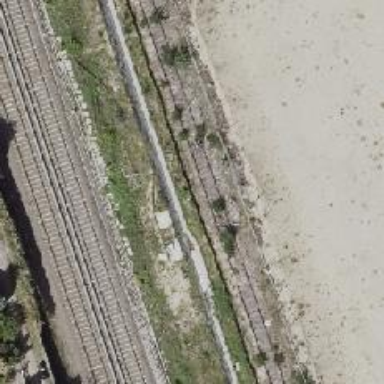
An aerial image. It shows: Contact line indicates electrification.